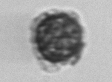
Label: Syracosphaera_pulchra